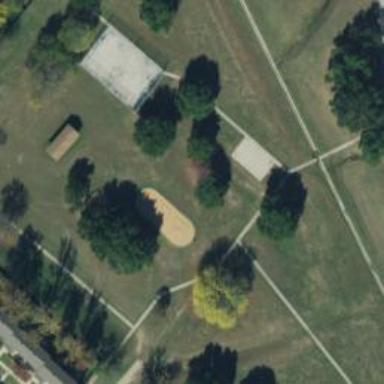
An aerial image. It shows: Park.